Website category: auto
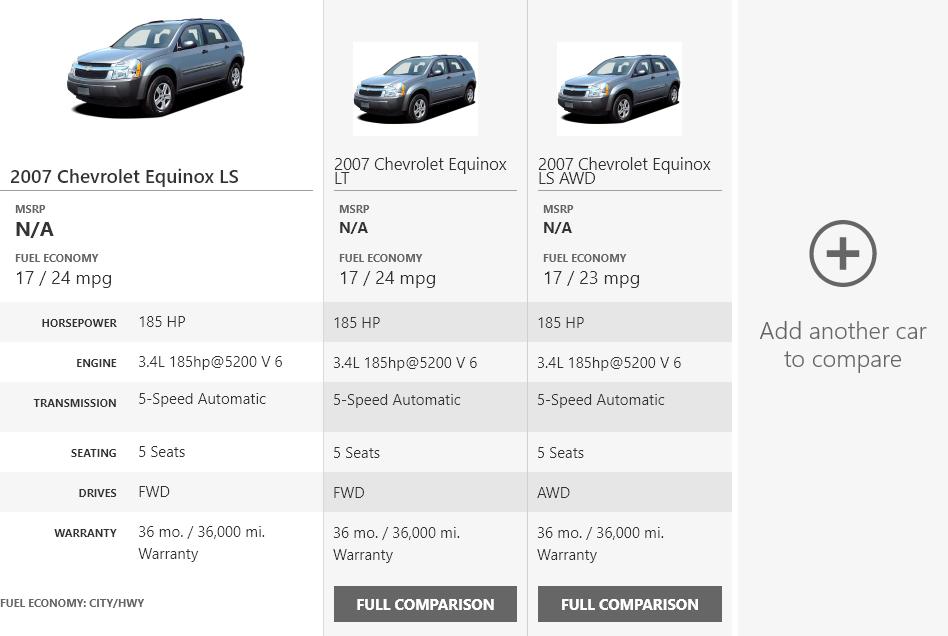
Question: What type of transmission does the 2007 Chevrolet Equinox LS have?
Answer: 5-Speed Automatic

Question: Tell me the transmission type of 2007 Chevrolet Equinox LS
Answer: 5-Speed Automatic

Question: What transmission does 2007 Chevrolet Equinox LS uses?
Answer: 5-Speed Automatic

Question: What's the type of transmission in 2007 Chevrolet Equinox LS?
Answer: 5-Speed Automatic

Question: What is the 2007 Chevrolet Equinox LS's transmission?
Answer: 5-Speed Automatic

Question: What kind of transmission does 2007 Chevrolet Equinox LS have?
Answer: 5-Speed Automatic

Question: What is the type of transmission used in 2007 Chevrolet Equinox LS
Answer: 5-Speed Automatic

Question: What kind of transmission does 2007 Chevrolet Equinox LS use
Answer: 5-Speed Automatic

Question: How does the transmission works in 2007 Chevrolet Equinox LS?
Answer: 5-Speed Automatic

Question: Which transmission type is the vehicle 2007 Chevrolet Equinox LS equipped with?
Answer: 5-Speed Automatic

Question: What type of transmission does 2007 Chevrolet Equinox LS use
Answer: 5-Speed Automatic

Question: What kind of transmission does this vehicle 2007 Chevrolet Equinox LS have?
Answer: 5-Speed Automatic

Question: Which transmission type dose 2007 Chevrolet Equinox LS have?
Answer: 5-Speed Automatic

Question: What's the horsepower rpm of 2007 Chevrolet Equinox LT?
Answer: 185 HP

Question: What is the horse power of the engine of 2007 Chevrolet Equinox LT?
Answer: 185 HP

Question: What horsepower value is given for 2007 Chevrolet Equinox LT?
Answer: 185 HP

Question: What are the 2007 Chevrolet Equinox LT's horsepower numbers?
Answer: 185 HP

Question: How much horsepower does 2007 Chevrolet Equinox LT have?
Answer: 185 HP

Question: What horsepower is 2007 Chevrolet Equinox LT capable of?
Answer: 185 HP

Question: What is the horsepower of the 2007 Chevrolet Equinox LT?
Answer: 185 HP

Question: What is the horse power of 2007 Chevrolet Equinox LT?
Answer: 185 HP

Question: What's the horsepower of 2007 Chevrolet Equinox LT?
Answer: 185 HP

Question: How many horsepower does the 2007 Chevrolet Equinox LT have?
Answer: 185 HP

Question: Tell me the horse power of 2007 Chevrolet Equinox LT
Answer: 185 HP

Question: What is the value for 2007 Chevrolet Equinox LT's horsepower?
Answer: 185 HP

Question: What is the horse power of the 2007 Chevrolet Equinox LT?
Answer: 185 HP

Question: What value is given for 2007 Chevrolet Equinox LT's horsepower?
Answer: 185 HP

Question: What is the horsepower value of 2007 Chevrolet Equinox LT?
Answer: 185 HP

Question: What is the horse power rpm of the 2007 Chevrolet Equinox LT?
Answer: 185 HP

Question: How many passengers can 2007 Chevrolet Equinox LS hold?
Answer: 5 Seats

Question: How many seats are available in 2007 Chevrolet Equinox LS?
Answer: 5 Seats

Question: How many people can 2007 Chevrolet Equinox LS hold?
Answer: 5 Seats

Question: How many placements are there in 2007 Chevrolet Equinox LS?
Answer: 5 Seats

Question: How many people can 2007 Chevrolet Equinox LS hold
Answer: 5 Seats

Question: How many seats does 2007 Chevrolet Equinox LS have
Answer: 5 Seats

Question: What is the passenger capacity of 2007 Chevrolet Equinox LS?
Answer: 5 Seats

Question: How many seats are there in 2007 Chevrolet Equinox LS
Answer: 5 Seats

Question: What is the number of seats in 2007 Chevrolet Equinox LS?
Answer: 5 Seats

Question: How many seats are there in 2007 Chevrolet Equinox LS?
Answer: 5 Seats

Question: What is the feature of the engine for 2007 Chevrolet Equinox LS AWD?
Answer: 3.4L 185hp@5200 V 6

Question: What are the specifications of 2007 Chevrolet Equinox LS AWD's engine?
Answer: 3.4L 185hp@5200 V 6

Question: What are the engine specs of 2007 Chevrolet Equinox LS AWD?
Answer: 3.4L 185hp@5200 V 6

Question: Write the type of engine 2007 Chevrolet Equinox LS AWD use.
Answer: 3.4L 185hp@5200 V 6

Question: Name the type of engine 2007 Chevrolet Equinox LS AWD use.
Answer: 3.4L 185hp@5200 V 6

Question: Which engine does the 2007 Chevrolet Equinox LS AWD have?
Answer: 3.4L 185hp@5200 V 6

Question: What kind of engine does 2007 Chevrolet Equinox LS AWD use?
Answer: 3.4L 185hp@5200 V 6

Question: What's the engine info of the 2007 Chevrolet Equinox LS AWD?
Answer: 3.4L 185hp@5200 V 6

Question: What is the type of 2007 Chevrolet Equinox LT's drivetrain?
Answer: FWD

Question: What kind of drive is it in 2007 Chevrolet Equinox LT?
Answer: FWD

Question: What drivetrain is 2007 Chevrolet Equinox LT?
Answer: FWD

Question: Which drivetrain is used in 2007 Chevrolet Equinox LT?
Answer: FWD

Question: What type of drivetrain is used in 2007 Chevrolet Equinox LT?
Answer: FWD

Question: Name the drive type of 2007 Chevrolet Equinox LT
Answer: FWD

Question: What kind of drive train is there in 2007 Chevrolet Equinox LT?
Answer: FWD

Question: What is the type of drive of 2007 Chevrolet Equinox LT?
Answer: FWD

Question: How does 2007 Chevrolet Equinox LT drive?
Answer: FWD

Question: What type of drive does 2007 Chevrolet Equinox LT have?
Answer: FWD

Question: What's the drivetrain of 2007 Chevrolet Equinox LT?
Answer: FWD

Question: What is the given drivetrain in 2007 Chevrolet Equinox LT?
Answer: FWD

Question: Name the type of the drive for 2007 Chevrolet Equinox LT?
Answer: FWD

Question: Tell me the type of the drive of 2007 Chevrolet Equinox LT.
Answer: FWD

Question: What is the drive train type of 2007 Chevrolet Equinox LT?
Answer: FWD

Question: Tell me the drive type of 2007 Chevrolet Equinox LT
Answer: FWD

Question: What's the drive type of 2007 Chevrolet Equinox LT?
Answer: FWD